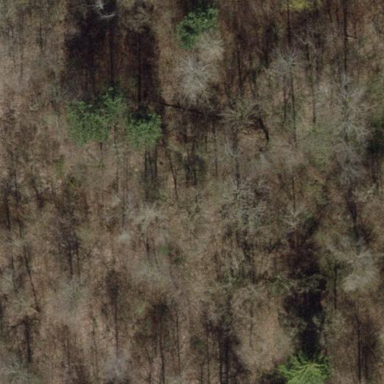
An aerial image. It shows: Forest with mixture of leaf types and cycles.